Field crop: maize
Growth stage: 2
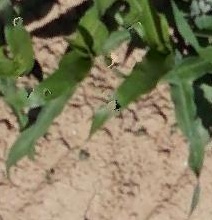
Species: maize